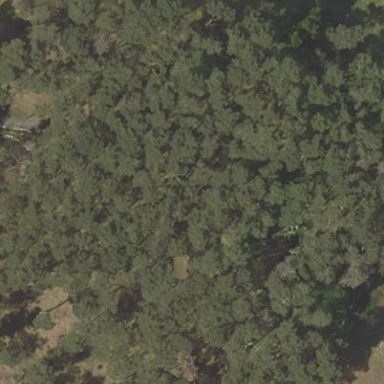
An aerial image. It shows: Forest area.